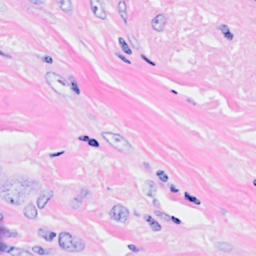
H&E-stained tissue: Breast